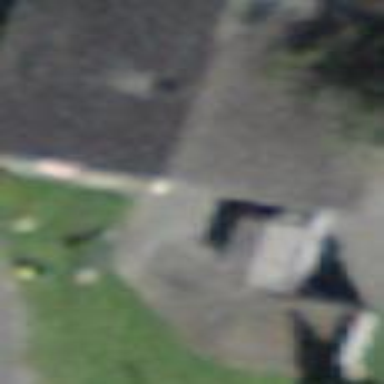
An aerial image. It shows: Shed building.